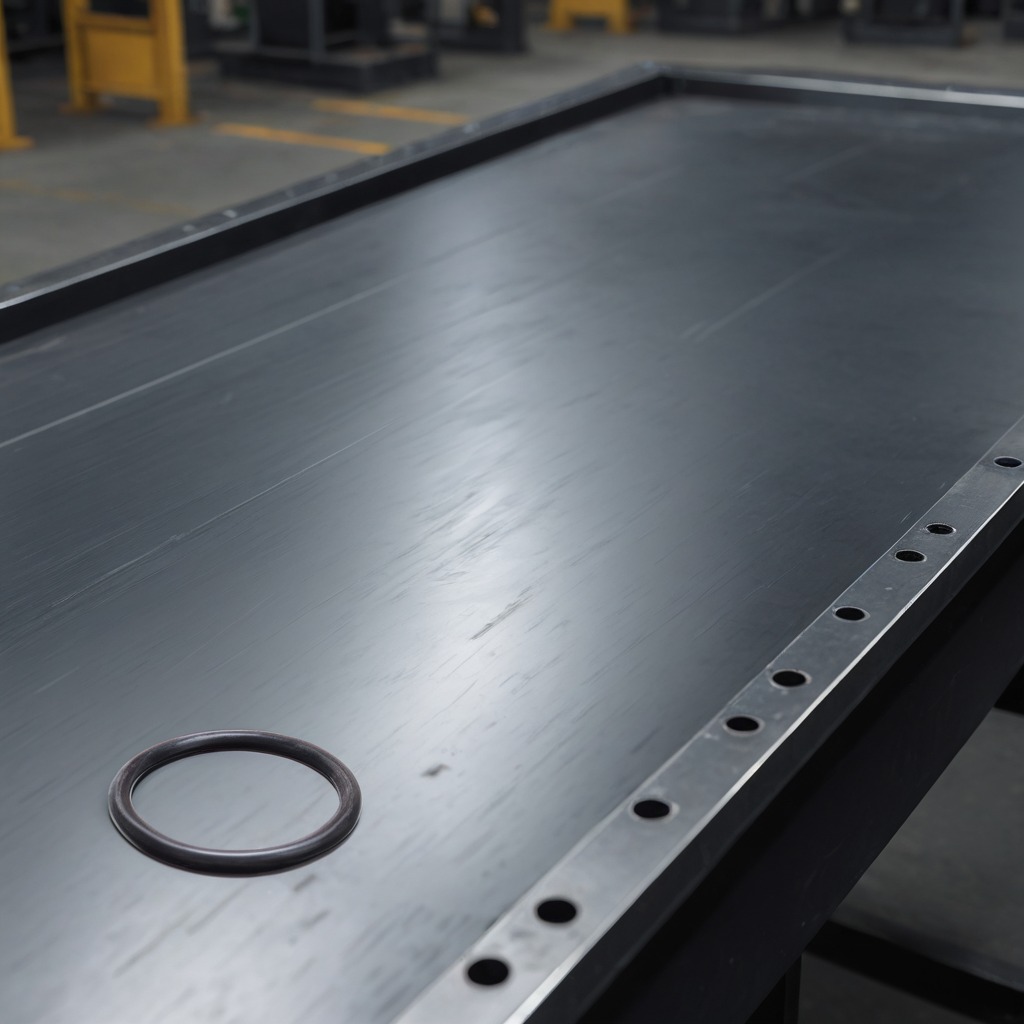
A rubber O-ring lies on a cold steel table in a mining workshop.